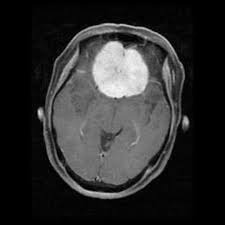
Label: meningioma